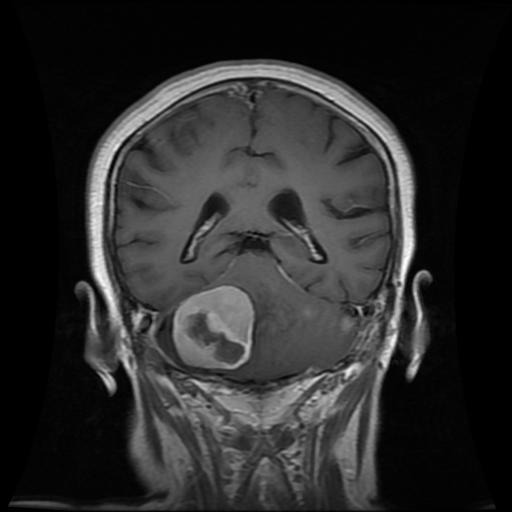
Label: meningioma